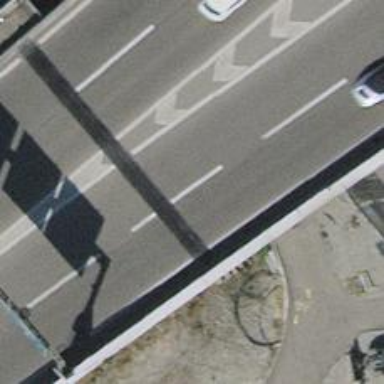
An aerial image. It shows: Asphalt motorway.